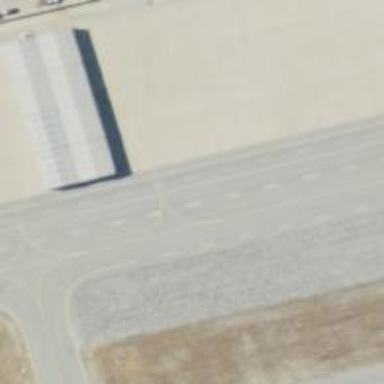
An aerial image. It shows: Image of taxiway at airport.